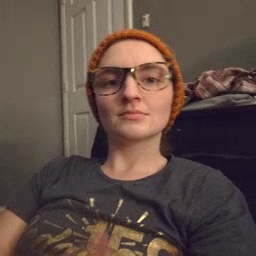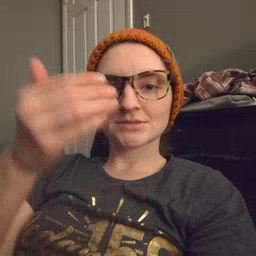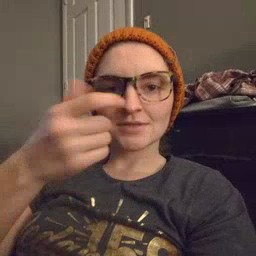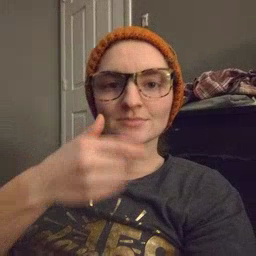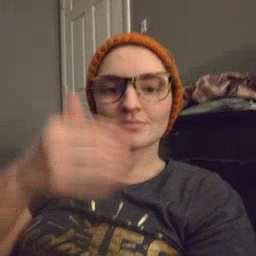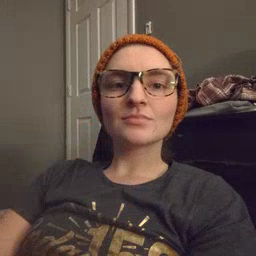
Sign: glasswindow